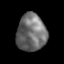
Tissue: lung
Cell type: Others
Senescence score: 0.2033
Nuclear area (px): 1075
Mean DAPI intensity: 109.847